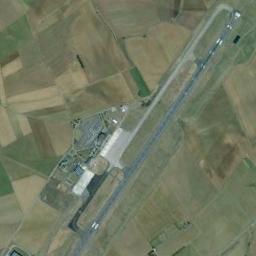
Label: airport